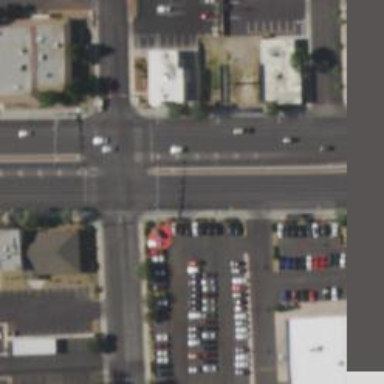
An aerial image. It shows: Solid stop line on the road.